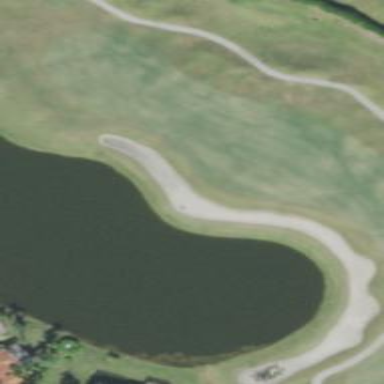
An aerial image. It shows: Sandy area is golf bunker.